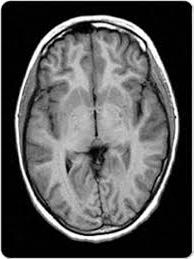
Label: notumor